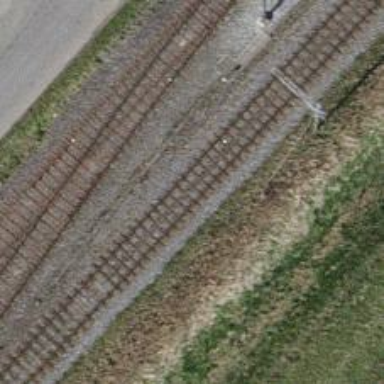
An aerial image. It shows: Single-track railway with electrified contact lines.